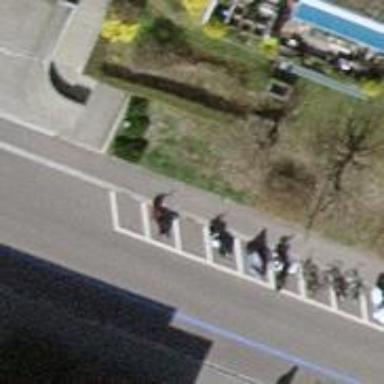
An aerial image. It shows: Motorcycle parking facility.